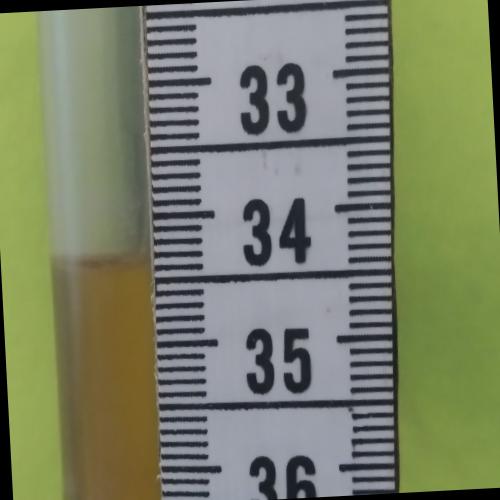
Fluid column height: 34.3 cm